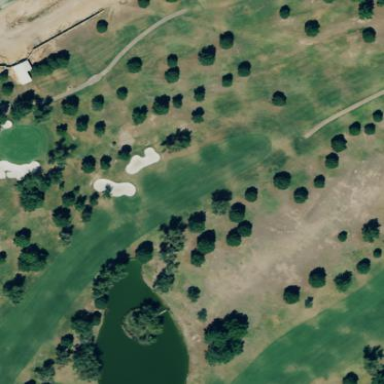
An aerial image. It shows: Well-maintained grass fairway on golf course.